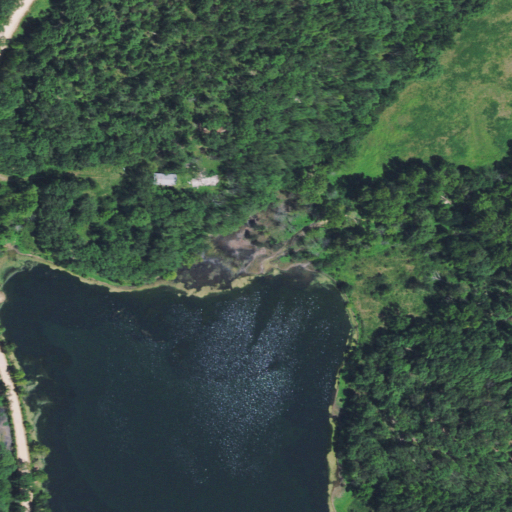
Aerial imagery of valley in Oklahoma named Rider Hollow containing deciduous forest, open water, pasture, low intensity development, open development, grassland, high intensity development, and medium intensity development